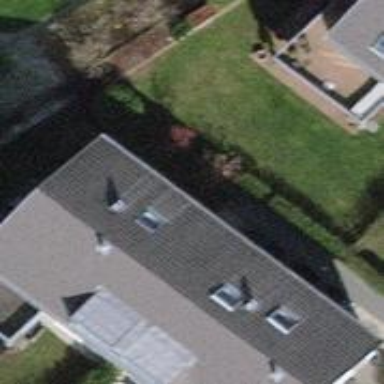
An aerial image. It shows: House with gabled roof oriented across. The roof color is gray.